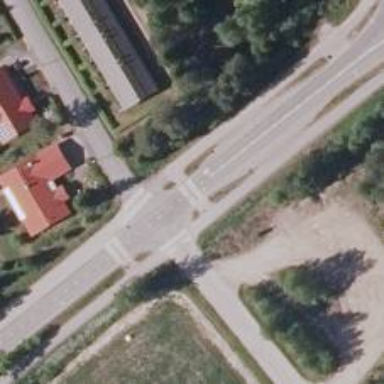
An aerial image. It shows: Cycleway.